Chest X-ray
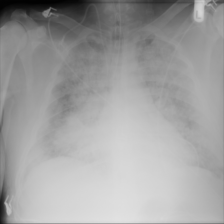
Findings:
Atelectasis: negative
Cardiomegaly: negative
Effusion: negative
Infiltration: negative
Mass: negative
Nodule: negative
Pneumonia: negative
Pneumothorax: negative
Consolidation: negative
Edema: negative
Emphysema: negative
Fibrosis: negative
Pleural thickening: negative
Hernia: negative